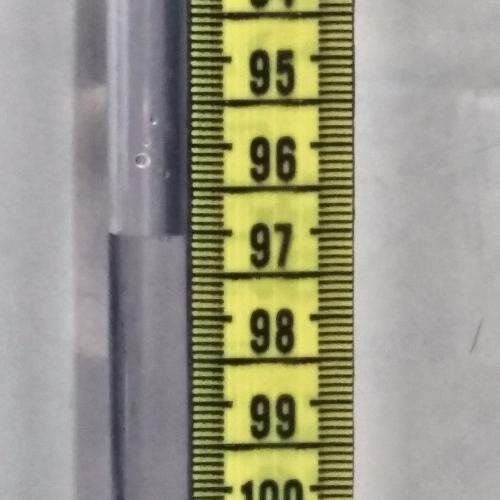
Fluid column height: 97.0 cm